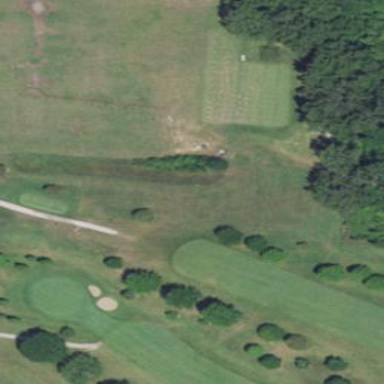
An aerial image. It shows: Area with grass used as rough in golf course.